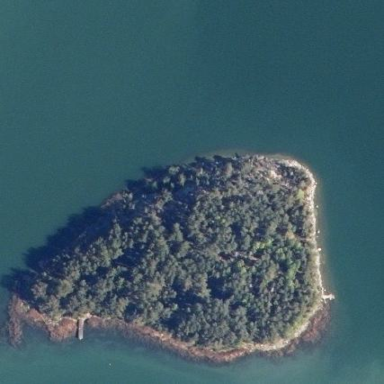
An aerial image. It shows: Islet located along the natural coastline.